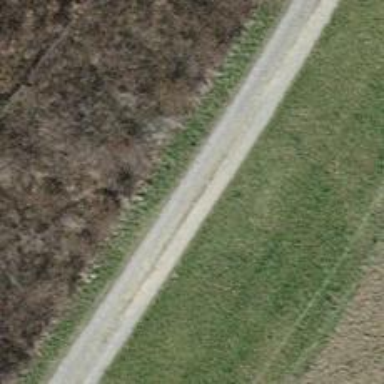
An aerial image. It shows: Track with grade3 tracktype.